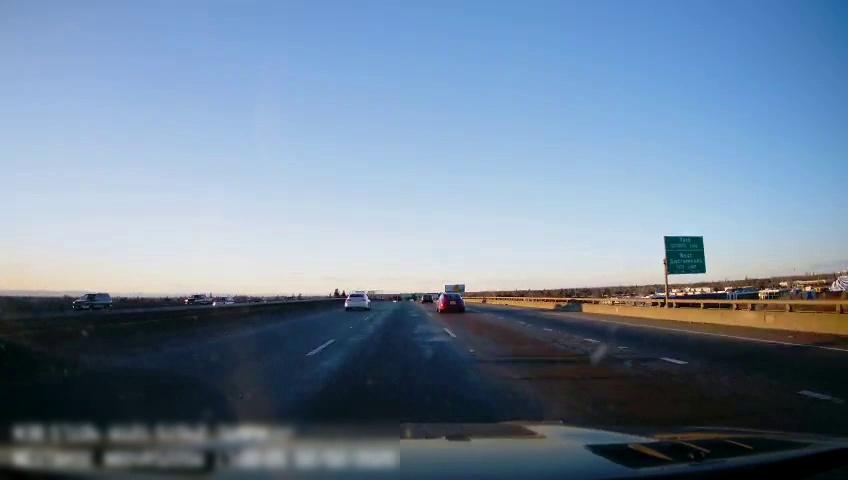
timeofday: Day
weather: Sunny
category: Drivable Space
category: Vehicles | Car
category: Vehicles | Car
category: Vehicles | Car
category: Vehicles | SUV
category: Vehicles | Car
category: Lanes | Current Lane
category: Lanes | Current Lane
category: Lanes | Alternate Lane
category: Lanes | Alternate Lane
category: Traffic | Signs